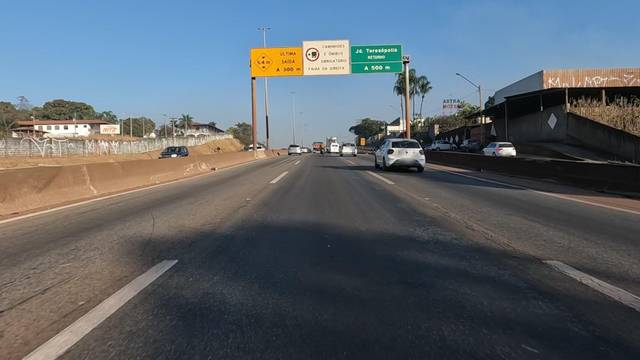
Region: Brazil
Coordinates: -19.957, -44.122